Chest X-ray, PA view. Patient: 33 years old, sex F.
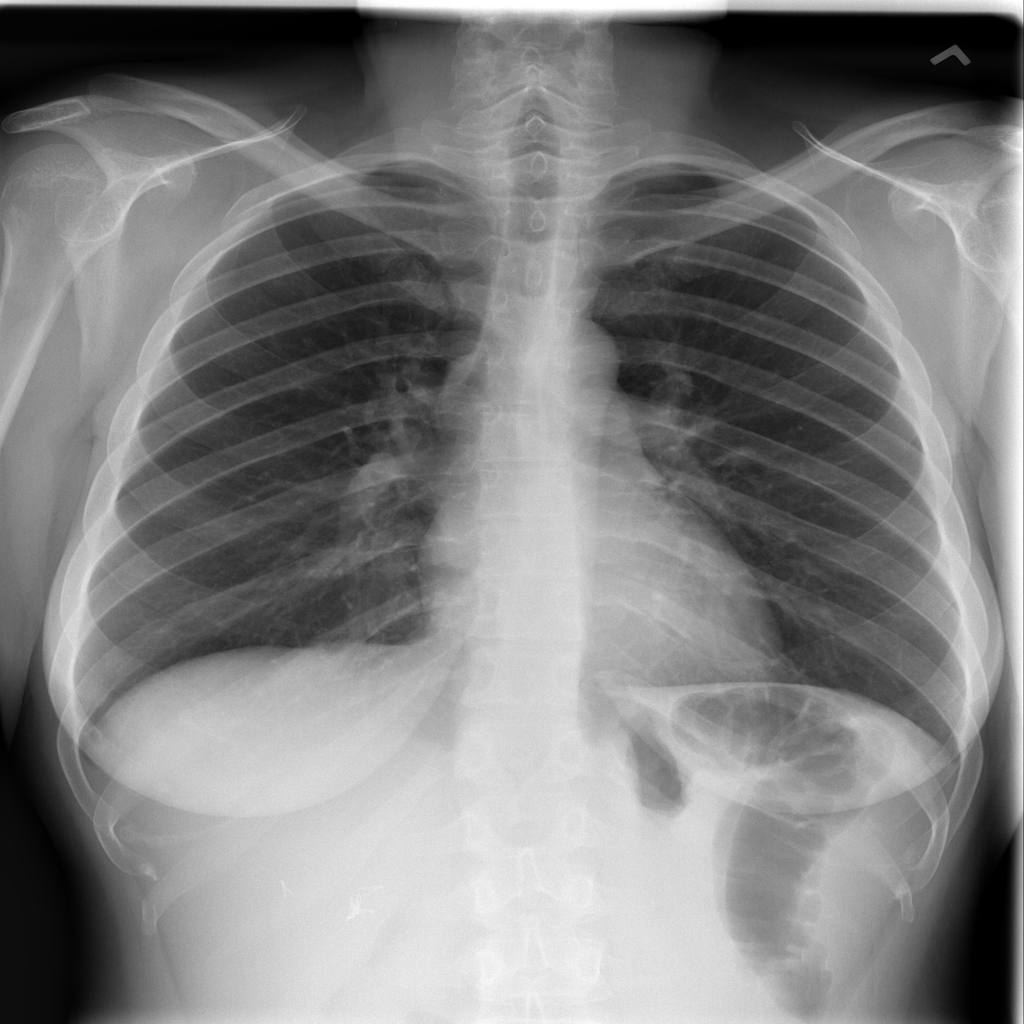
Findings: No Finding